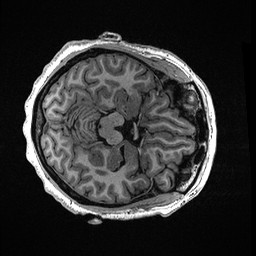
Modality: T1w
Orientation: axial
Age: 54
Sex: female
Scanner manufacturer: ge
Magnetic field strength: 3 T
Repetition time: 0.006952 s
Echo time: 0.00292 s